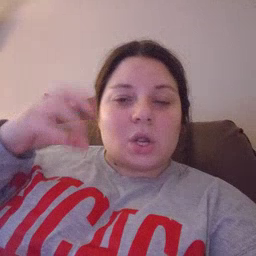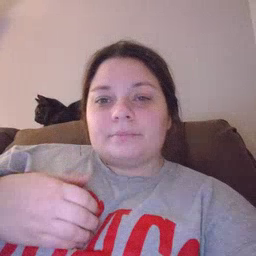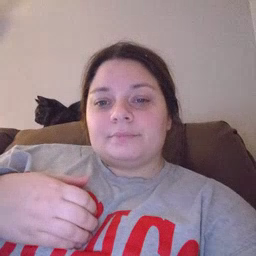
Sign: radio